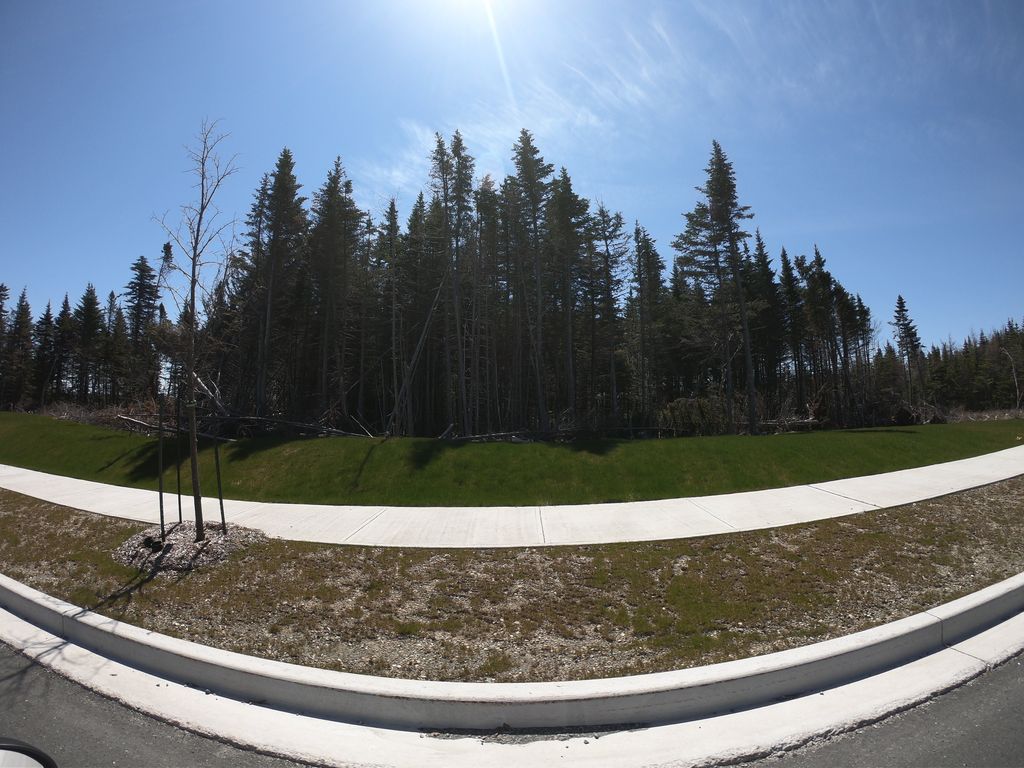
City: st_johns